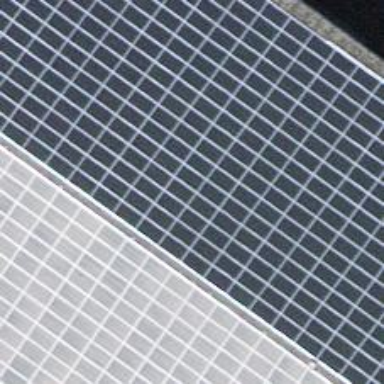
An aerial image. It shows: Solar power generator using photovoltaic method with solar photovoltaic panel types.